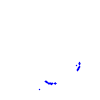
Particle: kaon